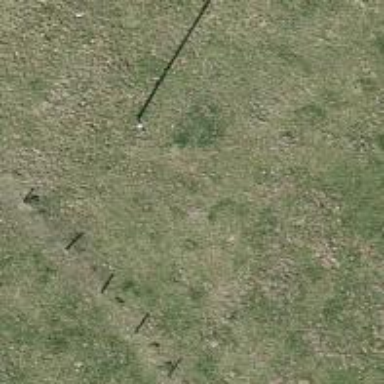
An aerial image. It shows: Power pole.